Interaction volume radius: 10 \u00c5
Interaction volume height: 20 \u00c5
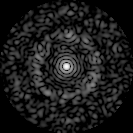
Disorder parameter: 0.8365